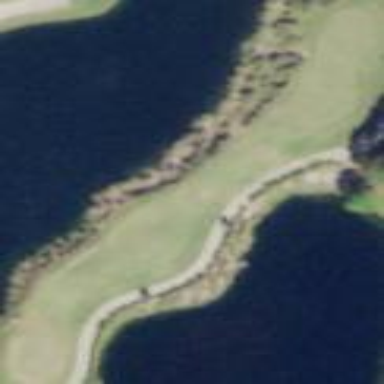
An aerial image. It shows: Golf tee on grassy land.